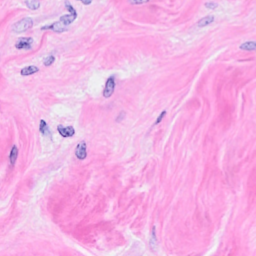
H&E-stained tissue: Breast